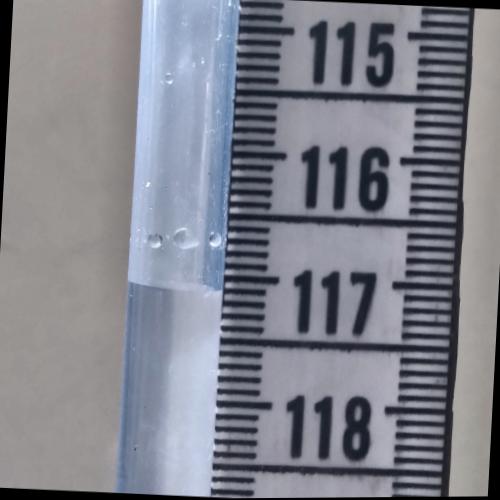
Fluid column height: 117.1 cm